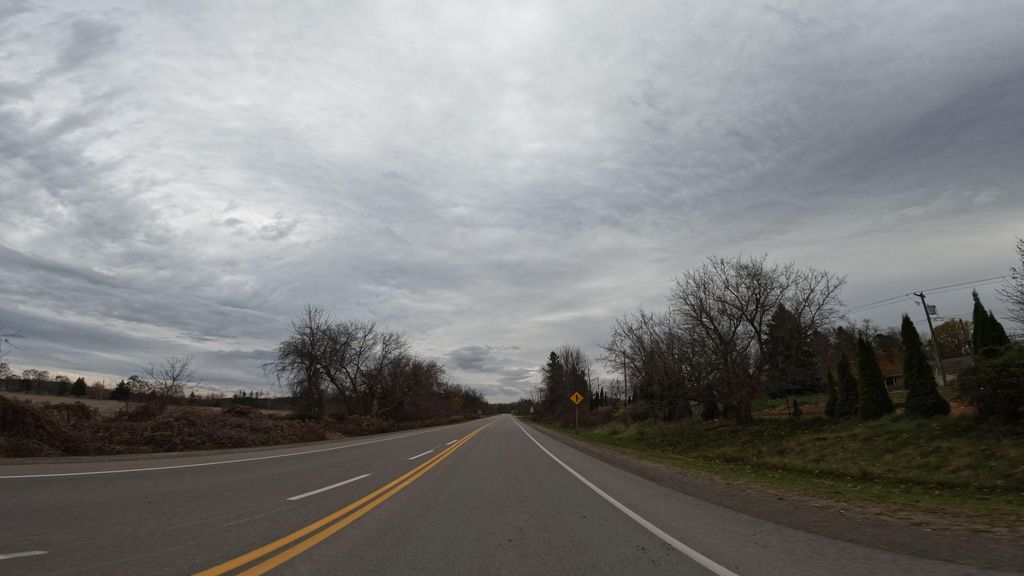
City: hamilton